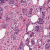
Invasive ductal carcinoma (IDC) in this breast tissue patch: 1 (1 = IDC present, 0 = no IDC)